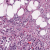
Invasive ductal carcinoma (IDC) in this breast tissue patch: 1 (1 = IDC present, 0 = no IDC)